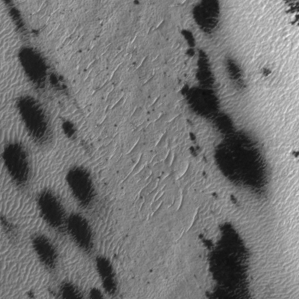
Label: frost